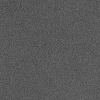
Atmospheric dust classification: dusty